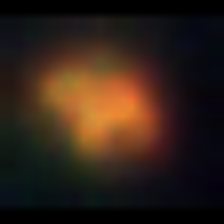
Taxon: NanoPlankton
Group: Other